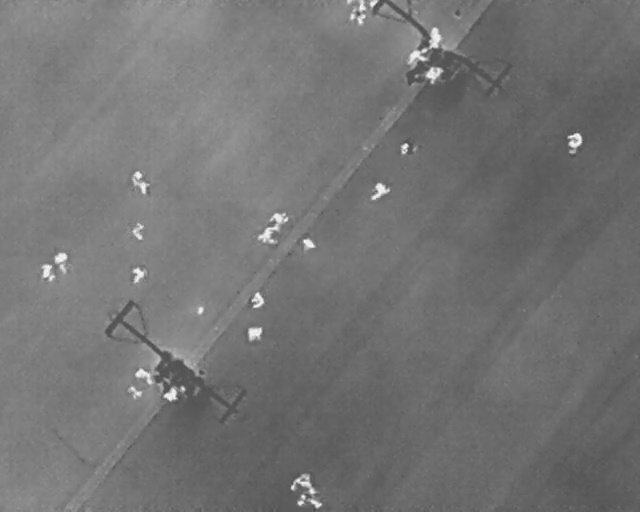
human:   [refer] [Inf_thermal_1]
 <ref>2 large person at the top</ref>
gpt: <box>[[63, 9, 66, 12, 2], [53, 0, 57, 4, 2]]</box>

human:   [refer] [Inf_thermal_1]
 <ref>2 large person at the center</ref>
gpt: <box>[[57, 35, 60, 39, 2], [40, 43, 43, 48, 2]]</box>

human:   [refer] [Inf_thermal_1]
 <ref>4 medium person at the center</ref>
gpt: <box>[[47, 46, 49, 49, 2], [42, 40, 44, 44, 2], [38, 57, 41, 59, 2], [38, 63, 40, 66, 2]]</box>

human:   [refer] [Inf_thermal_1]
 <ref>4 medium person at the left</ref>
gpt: <box>[[20, 43, 22, 46, 2], [20, 52, 22, 55, 2], [7, 49, 11, 52, 2], [6, 51, 8, 54, 2]]</box>

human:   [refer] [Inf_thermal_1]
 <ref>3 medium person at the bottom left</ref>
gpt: <box>[[21, 71, 23, 74, 32], [25, 75, 27, 78, 2], [20, 74, 22, 77, 37]]</box>

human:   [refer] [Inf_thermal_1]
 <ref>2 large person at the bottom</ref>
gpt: <box>[[45, 91, 49, 96, 2], [47, 94, 49, 100, 2]]</box>